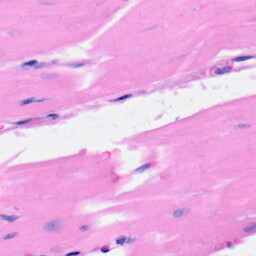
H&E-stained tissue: Heart